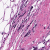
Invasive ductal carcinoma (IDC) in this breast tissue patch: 0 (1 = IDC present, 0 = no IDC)